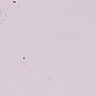
Metastatic tissue present: no